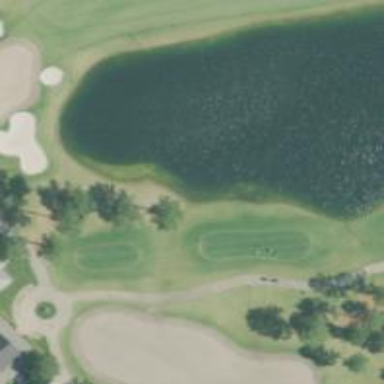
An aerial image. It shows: Water hazard in golf course. The hazard is natural water feature.